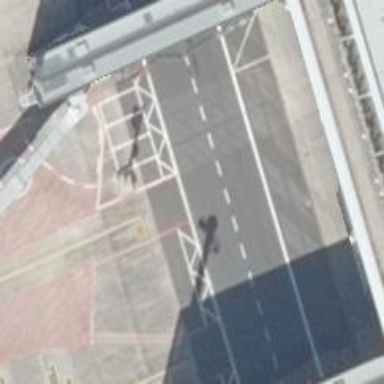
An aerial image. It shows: Parking position at the airport with concrete surface.